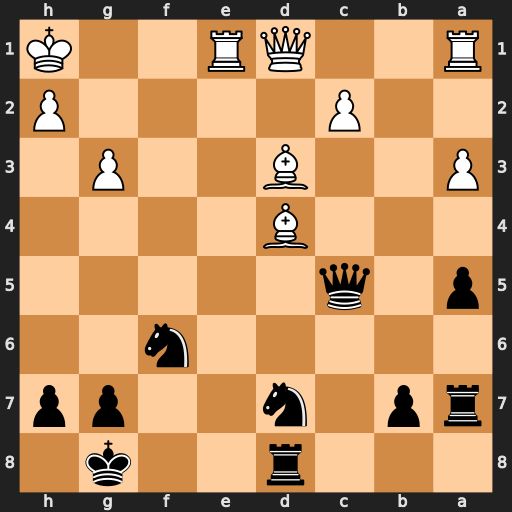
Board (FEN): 3r2k1/rp1n2pp/5n2/p1q5/3B4/P2B2P1/2P4P/R2QR2K
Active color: b
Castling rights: -
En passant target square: -
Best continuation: Qd5+ Kg1 Qxd4+